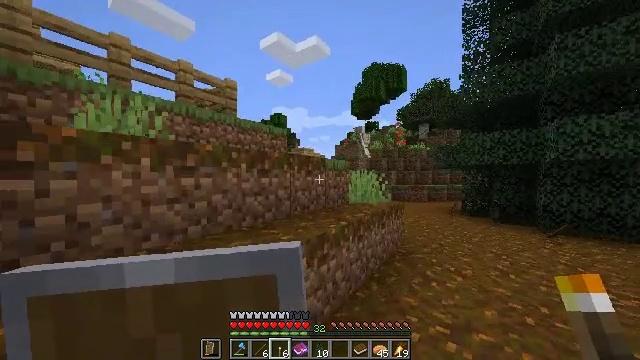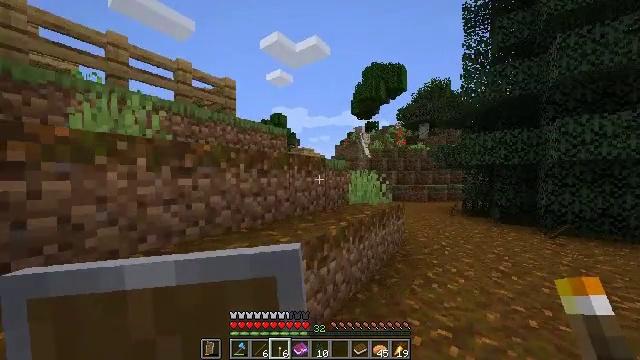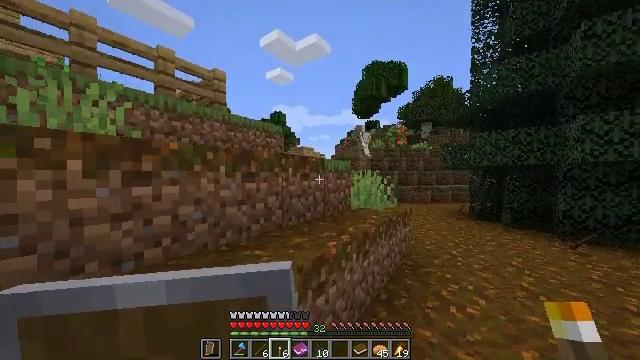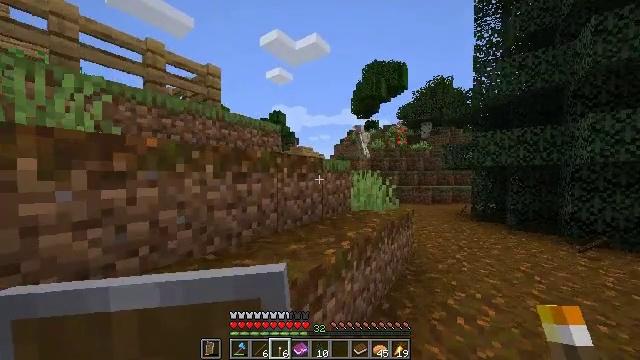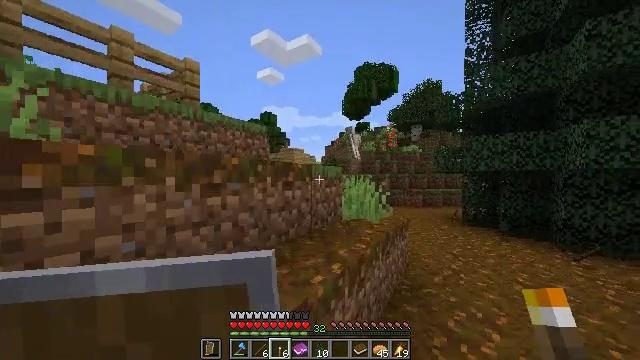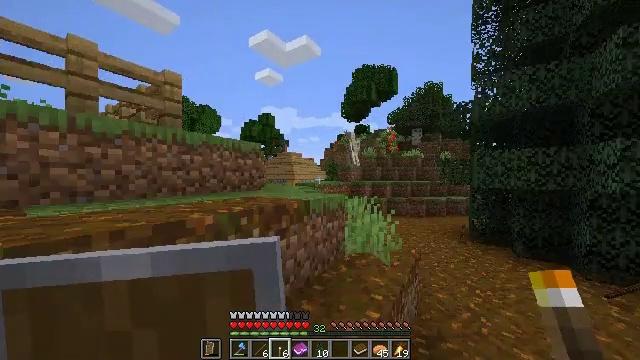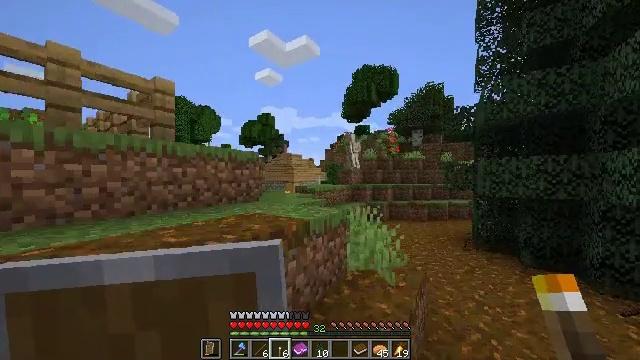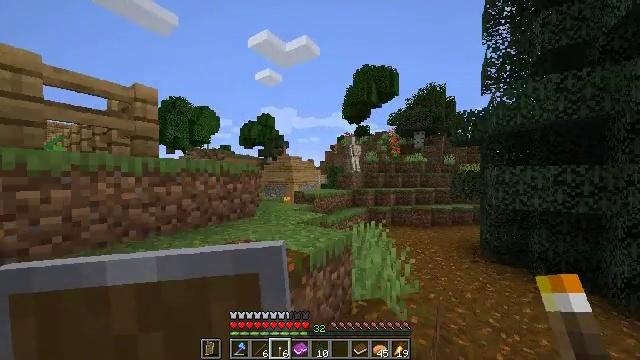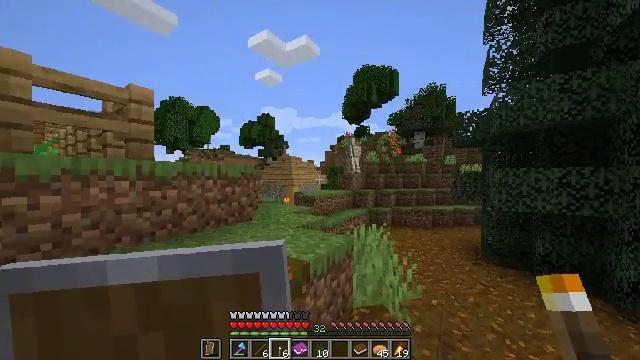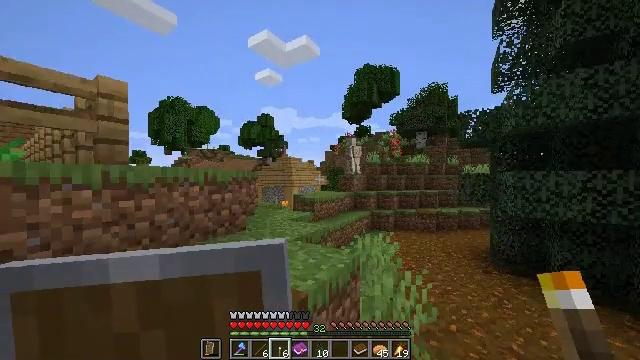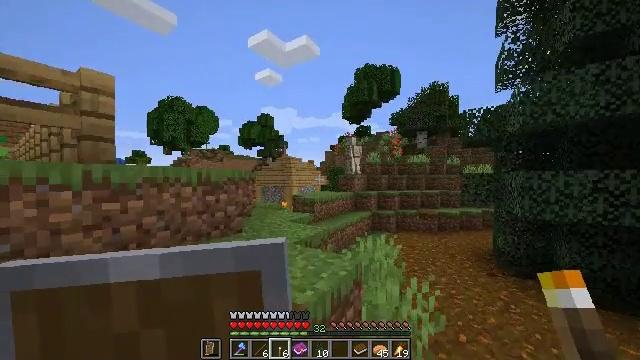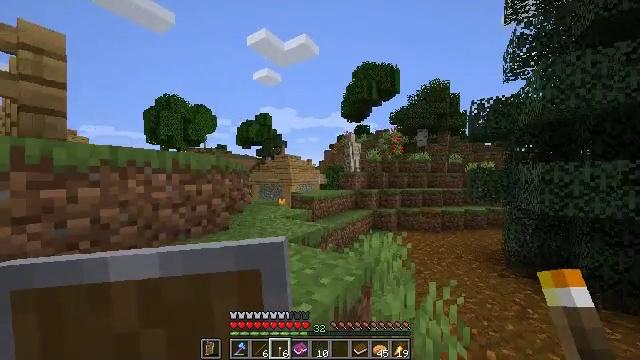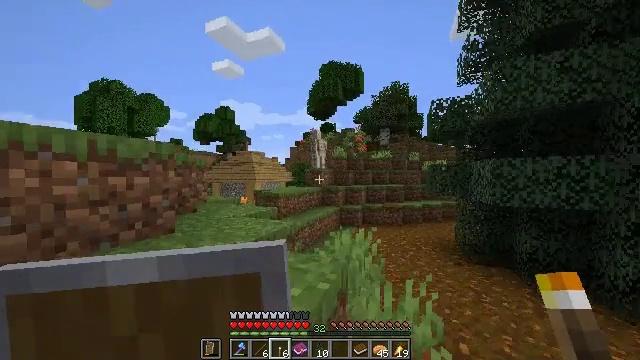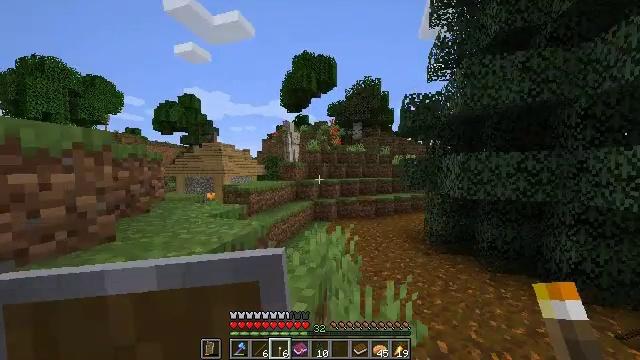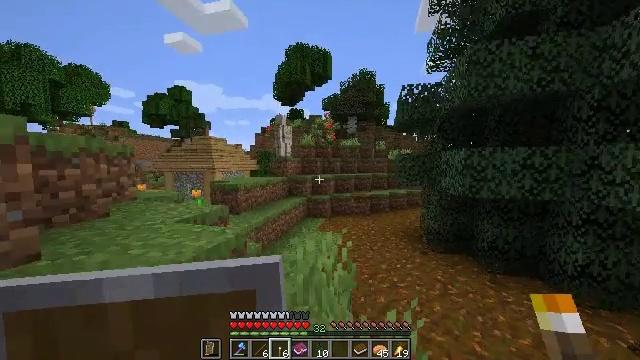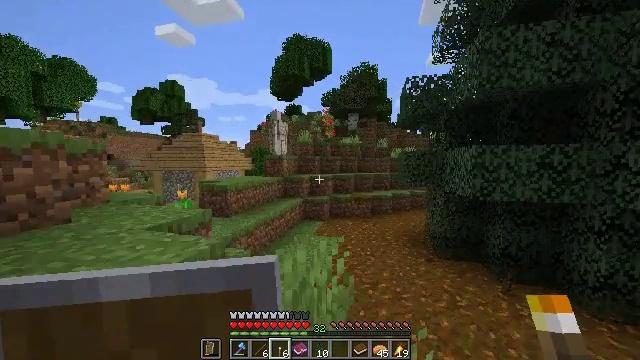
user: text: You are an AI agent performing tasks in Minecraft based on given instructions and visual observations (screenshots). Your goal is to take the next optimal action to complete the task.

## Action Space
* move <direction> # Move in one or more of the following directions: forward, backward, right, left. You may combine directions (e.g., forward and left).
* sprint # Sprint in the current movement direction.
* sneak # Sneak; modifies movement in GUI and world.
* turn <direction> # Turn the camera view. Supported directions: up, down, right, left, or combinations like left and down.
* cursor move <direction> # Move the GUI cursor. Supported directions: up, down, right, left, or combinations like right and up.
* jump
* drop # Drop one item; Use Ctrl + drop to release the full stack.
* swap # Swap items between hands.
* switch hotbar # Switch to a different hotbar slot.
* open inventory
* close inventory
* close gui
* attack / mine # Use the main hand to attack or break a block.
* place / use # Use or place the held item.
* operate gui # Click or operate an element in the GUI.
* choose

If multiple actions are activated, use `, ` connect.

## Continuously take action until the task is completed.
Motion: motion action
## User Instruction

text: Remove a suspicious stew from the inventory.
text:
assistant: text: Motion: move forward, sprint
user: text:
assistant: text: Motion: move forward, sprint
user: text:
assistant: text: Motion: move forward, sprint
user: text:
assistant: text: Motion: move forward, sprint, turn right, jump
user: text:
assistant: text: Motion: move forward, sprint, jump
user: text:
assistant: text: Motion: move forward, sprint, jump
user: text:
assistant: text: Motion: move forward, sprint, jump
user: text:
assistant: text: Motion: move forward, sprint, jump
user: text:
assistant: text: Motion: move forward, sprint, jump
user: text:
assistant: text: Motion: move forward, sprint, jump
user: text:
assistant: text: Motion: move forward, sprint, jump
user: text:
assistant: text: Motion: move forward, sprint, turn right
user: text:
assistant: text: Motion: move forward, sprint, turn right and down
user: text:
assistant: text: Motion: move forward, sprint, turn right and down
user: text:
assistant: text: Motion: move forward, sprint
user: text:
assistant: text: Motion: move forward, sprint
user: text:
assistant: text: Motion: move forward, sprint
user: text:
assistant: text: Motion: move forward, sprint, turn left, jump
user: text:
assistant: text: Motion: move forward, sprint, jump
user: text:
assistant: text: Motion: move forward, sprint, jump
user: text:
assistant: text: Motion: move forward, sprint, jump
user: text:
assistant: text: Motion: move forward, sprint
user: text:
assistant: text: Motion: move forward, sprint
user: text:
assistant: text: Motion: move forward
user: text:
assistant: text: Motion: move forward, turn up
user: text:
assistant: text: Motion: move forward, turn up, close inventory
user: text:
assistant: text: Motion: move forward, close inventory
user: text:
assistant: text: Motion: cursor move right, close inventory
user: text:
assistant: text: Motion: cursor move right and down, open gui
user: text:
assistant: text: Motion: cursor move right and down